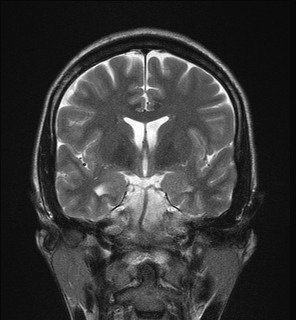
Label: notumor